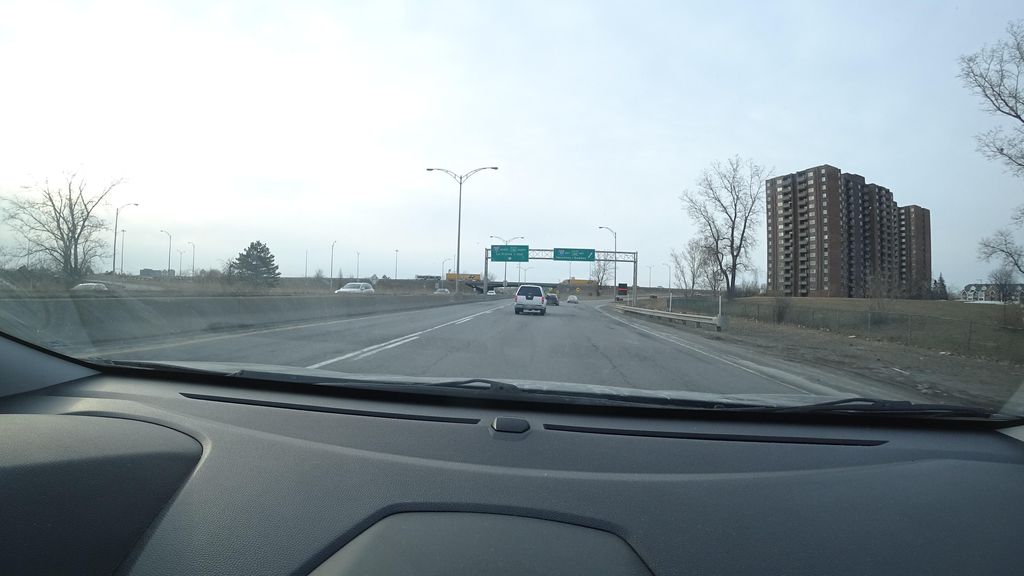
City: montreal